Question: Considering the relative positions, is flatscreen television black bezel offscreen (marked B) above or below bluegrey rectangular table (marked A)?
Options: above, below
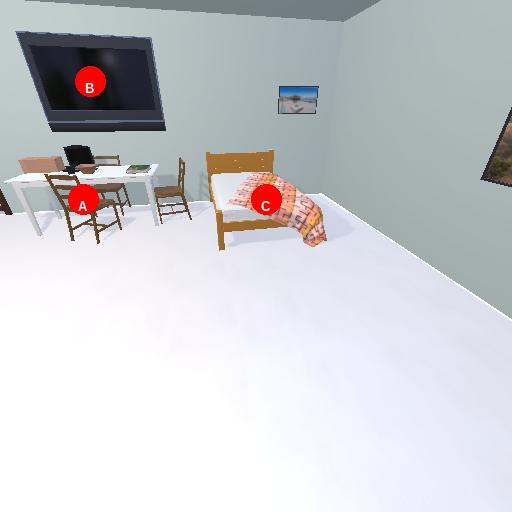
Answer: above